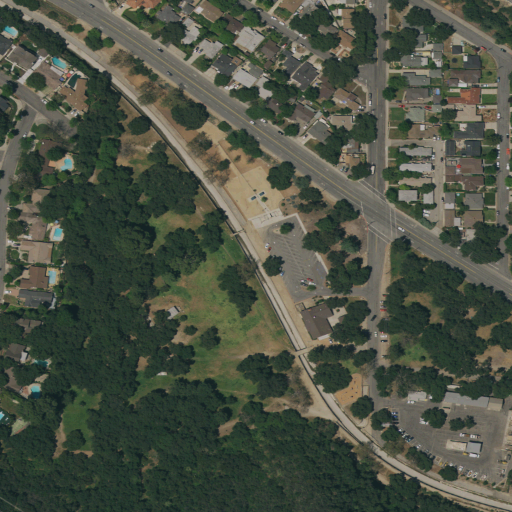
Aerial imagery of valley in California named Sheep Corral Canyon containing low intensity development, shrub, mixed forest, medium intensity development, open development, and grassland